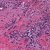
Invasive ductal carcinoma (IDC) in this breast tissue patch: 1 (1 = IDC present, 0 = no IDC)